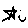
Label: star